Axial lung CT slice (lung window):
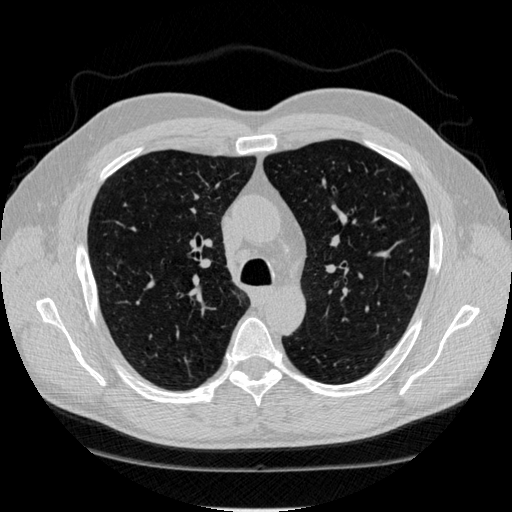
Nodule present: no